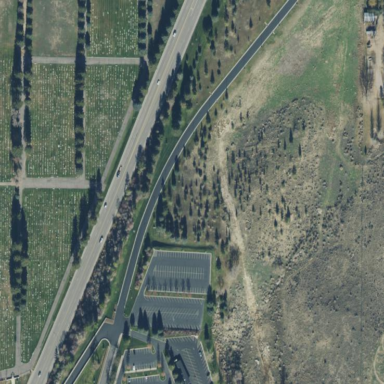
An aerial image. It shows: Graveyard used as cemetery.